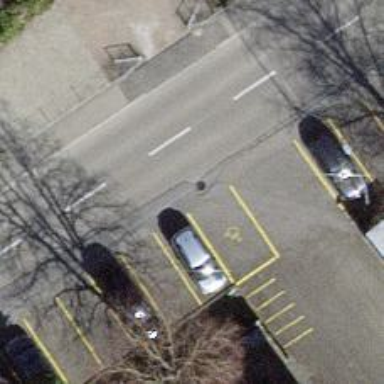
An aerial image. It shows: Sidewalk along the footway.